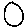
Label: circle